Field crop: maize
Growth stage: 2
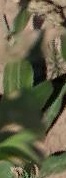
Species: maize